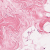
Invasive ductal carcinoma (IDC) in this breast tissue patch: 0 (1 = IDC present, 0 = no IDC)